Question: This topic has been addressed for text based emoticons at <URL>.
Using a string with english words that also contains any of these emoticons from the <URL>, I would like to be able to compare the number of emoticons to the number of words.
The direction that I was heading down doesn't seem to be the best option and I was looking for some help. As you can see in the script below, I was just planning to do the work from the command line:
'''
$cat <file containing the strings with emoticons> | ./emo.py
'''
emo.py psuedo script:
'''
import re
import sys
for row in sys.stdin:
print row.decode('utf-8').encode("ascii","replace")
#insert regex to find the emoticons
if match:
#do some counting using .split(" ")
#print the counting
'''
The problem that I'm running into is the decoding/encoding. I haven't found a good option for how to encode/decode the string so I can correctly find the icons. An example of the string that I want to search to find the number of words and emoticons is as follows:
"Smiley emoticon rocks!."
The challenge: Notice that the emoticons are both sitting next to the words with no space in between.
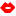
Answer: First, there is no need to encode here at all. You're got a Unicode string, and the 're' engine can handle Unicode, so just use it.
A <URL> can include a range of characters, by specifying the first and last with a hyphen in between. And you can specify Unicode characters that you don't know how to type with '\U' escape sequences. So:
'''
import re
s=u"Smiley emoticon rocks!\U0001f600 I like you.\U0001f601"
count = len(re.findall(ru'[\U0001f600-\U0001f650]', s))
'''
Or, if the string is big enough that building up the whole 'findall' list seems wasteful:
'''
emoticons = re.finditer(ru'[\U0001f600-\U0001f650]', s)
count = sum(1 for _ in emoticons)
'''
Counting words, you can do separately:
'''
wordcount = len(s.split())
'''
If you want to do it all at once, you can use an alternation group:
'''
word_and_emoticon_count = len(re.findall(ru'\w+|[\U0001f600-\U0001f650]', s))
'''
---
As @strangefeatures points out, Python versions before 3.3 allowed "narrow Unicode" builds. And, for example, most CPython Windows builds are narrow. In narrow builds, characters can only be in the range 'U+0000' to 'U+FFFF'. There's no way to search for these characters, but that's OK, because they're don't exist to search for; you can just assume they don't exist if you get an "invalid range" error compiling the regexp.
Except, of course, that there's a good chance that wherever you're getting your actual strings from, they're UTF-16-BE or UTF-16-LE, so the characters exist, they're just encoded into surrogate pairs. And you want to match those surrogate pairs, right? So you need to translate your search into a surrogate-pair search. That is, convert your high and low code points into surrogate pair code units, then (in Python terms) search for:
'''
(lead == low_lead and lead != high_lead and low_trail <= trail <= DFFF or
lead == high_lead and lead != low_lead and DC00 <= trail <= high_trail or
low_lead < lead < high_lead and DC00 <= trail <= DFFF)
'''
You can leave off the second condition in the last case if you're not worried about accepting bogus UTF-16.
If it's not obvious how that translates into regexp, here's an example for the range '[\U0001e050-\U0001fbbf]' in UTF-16-BE:
'''
(\ud838[\udc50-\udfff])|([\ud839-\ud83d].)|(\ud83e[\udc00-\udfbf])
'''
Of course if your range is small enough that 'low_lead == high_lead' this gets simpler. For example, the original question's range can be searched with:
'''
\ud83d[\ude00-\ude50]
'''
One last trick, if you don't actually know whether you're going to get UTF-16-LE or UTF-16-BE (and the BOM is far away from the data you're searching): Because no surrogate lead or trail code unit is valid as a standalone character or as the other end of a pair, you can just search in both directions:
'''
(\ud838[\udc50-\udfff])|([\ud839-\ud83d][\udc00-\udfff])|(\ud83e[\udc00-\udfbf])|
([\udc50-\udfff]\ud838)|([\udc00-\udfff][\ud839-\ud83d])|([\udc00-\udfbf]\ud83e)
'''